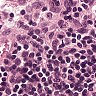
Metastatic tissue present: no